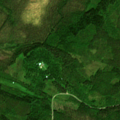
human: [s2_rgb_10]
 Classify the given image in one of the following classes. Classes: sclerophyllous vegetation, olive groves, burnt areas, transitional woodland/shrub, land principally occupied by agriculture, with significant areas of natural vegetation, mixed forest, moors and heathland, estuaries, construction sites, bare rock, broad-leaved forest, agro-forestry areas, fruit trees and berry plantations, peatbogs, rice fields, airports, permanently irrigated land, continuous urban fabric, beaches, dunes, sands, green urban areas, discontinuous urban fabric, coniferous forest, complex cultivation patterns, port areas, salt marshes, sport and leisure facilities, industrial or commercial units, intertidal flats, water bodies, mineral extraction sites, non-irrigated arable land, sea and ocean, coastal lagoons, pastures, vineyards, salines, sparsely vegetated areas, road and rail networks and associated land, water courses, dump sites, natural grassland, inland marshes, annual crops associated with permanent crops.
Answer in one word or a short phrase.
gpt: coniferous forest, mixed forest